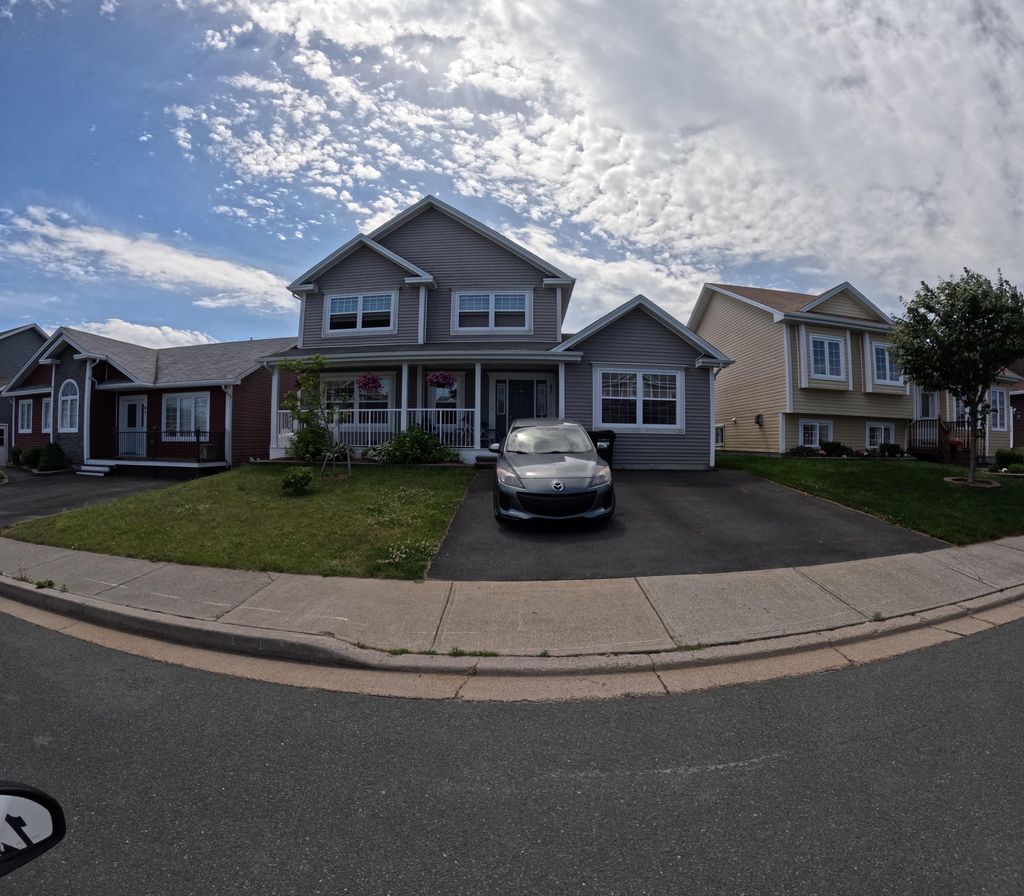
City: st_johns